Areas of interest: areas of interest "Guangzhong Road Subdistrict Community Health Service Center"
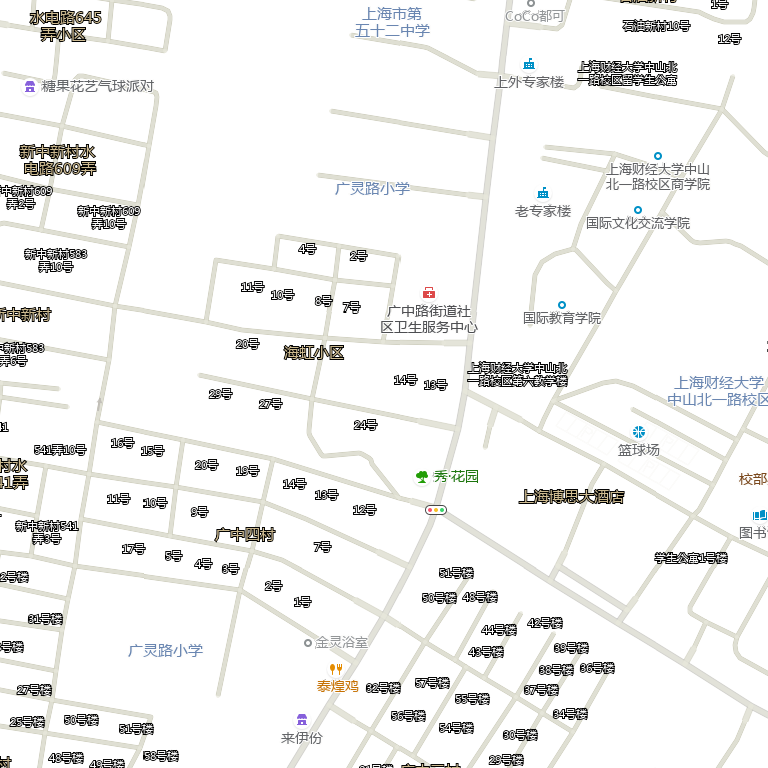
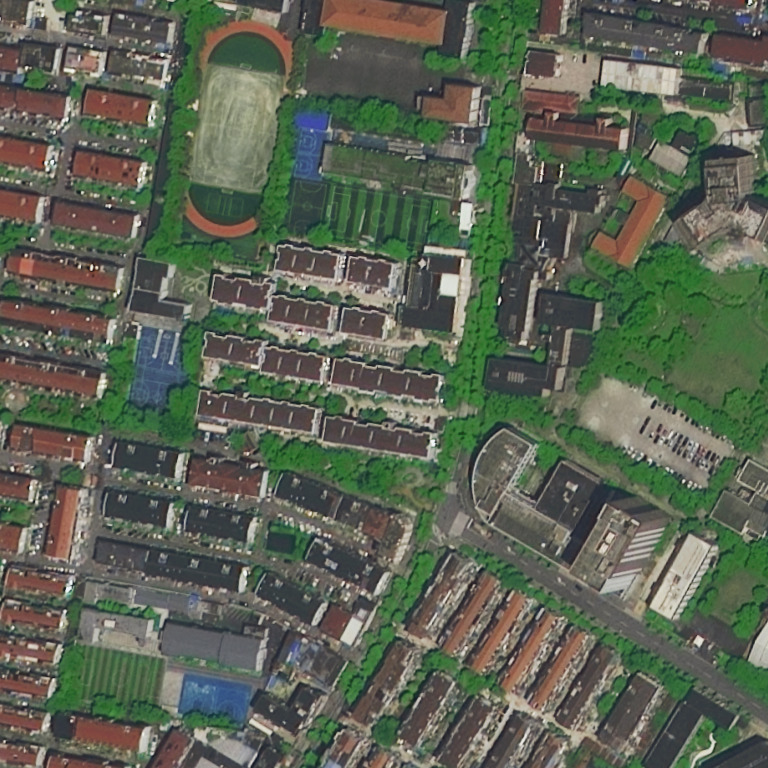